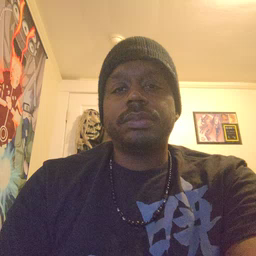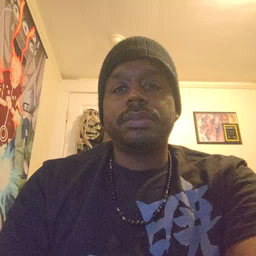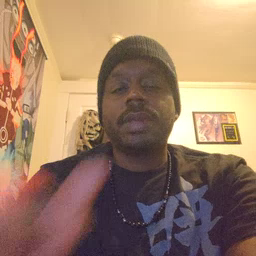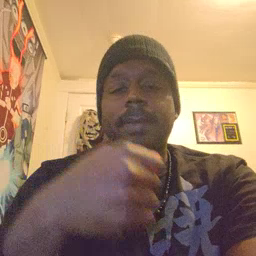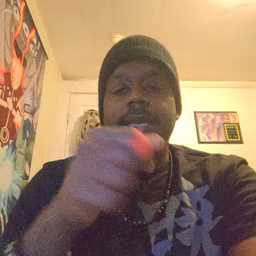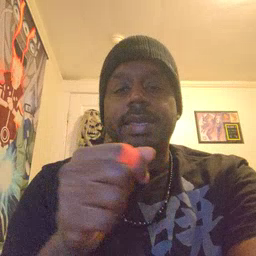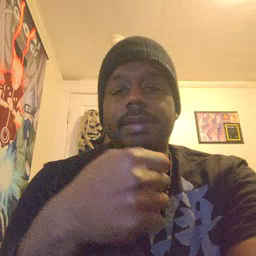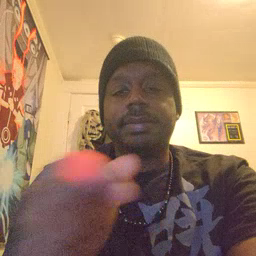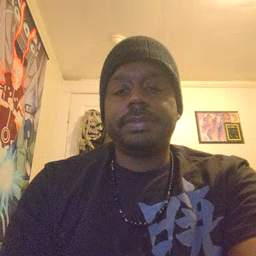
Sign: make